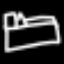
Label: bed